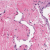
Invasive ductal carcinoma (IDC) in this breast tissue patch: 0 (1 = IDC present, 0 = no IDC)